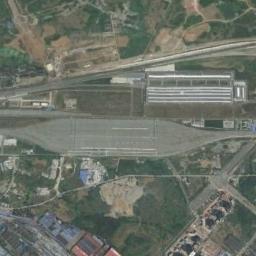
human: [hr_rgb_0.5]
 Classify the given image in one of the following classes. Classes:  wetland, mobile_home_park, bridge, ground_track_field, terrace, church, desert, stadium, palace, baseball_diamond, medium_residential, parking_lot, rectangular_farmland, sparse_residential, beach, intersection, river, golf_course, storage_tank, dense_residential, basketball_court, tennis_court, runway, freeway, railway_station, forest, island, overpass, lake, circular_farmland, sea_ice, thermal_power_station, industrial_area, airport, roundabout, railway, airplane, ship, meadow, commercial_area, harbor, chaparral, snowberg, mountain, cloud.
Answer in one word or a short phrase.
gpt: railway_station